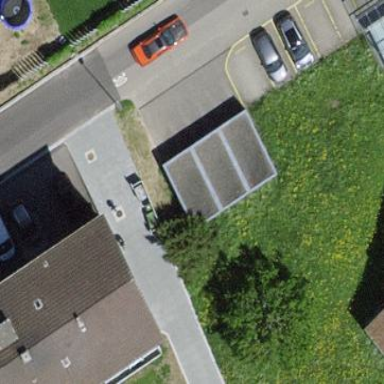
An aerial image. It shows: Group of garages.